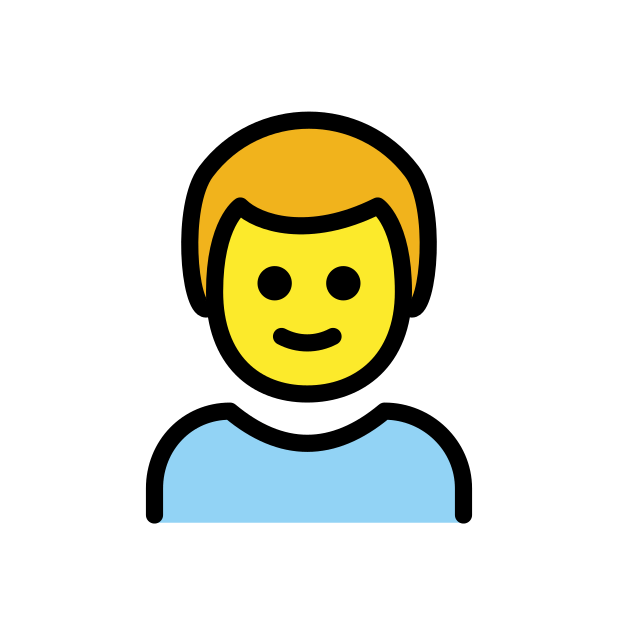
Emoji: 👦
Name: boy
Unicode: 0x1f466